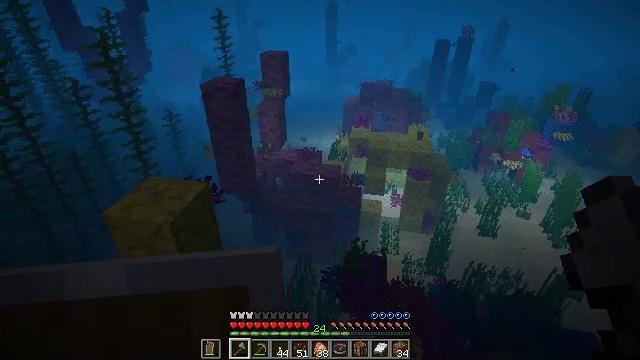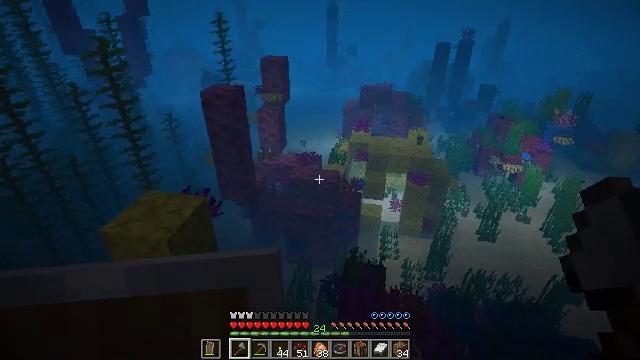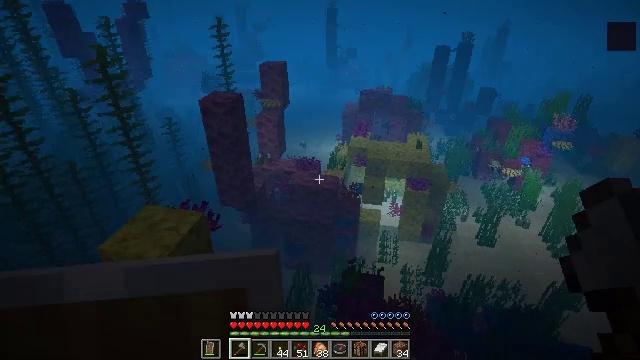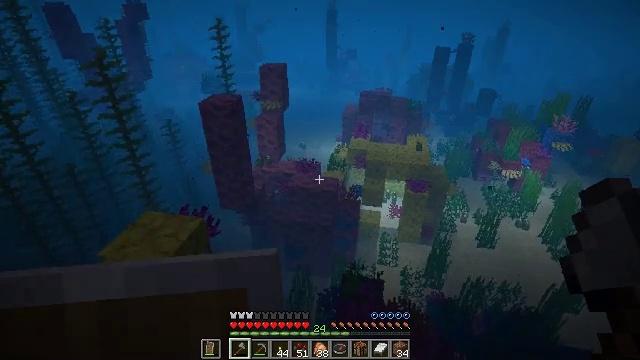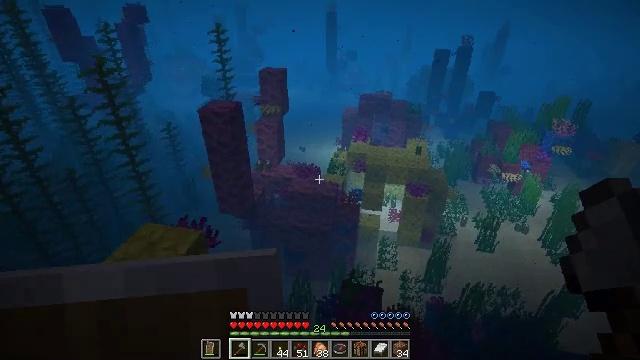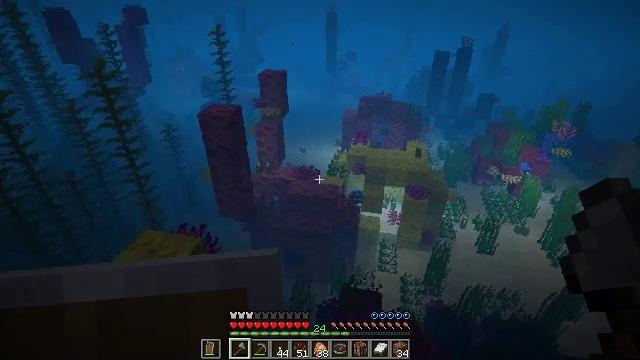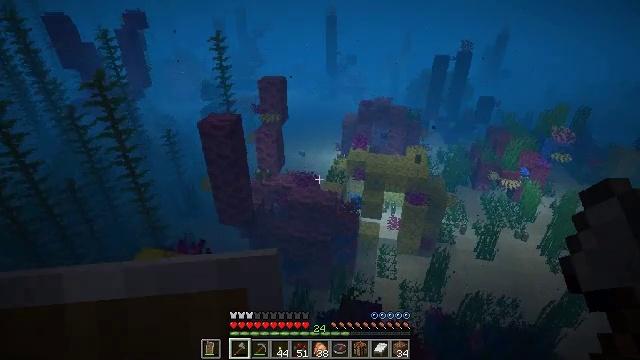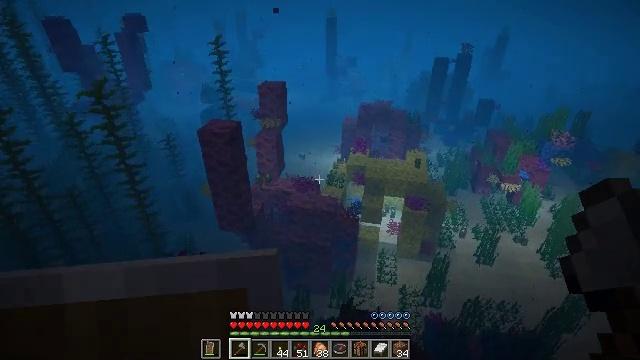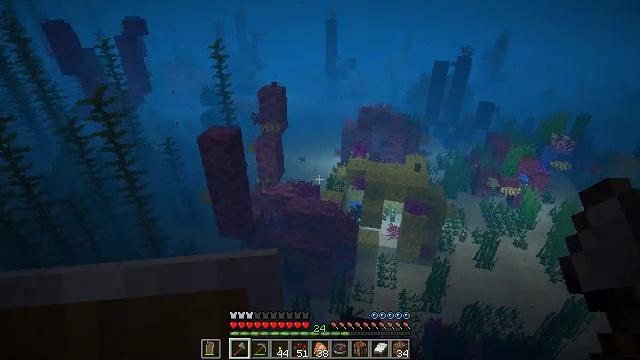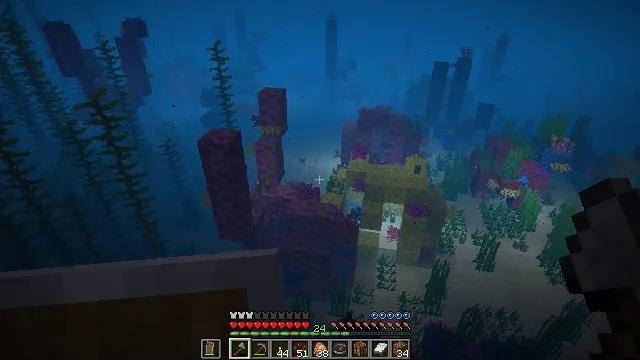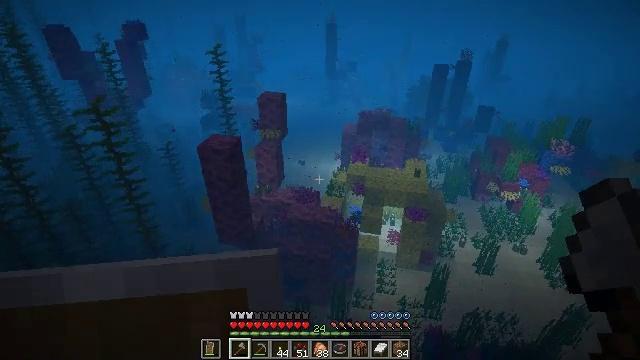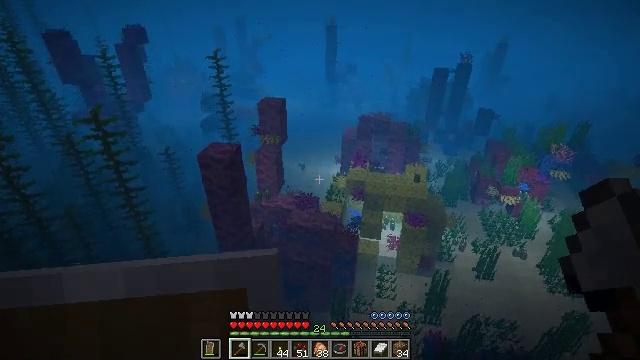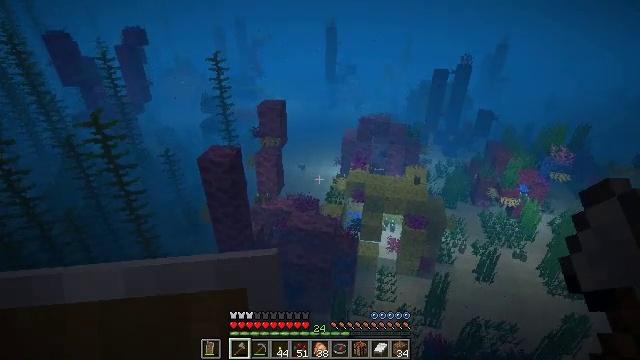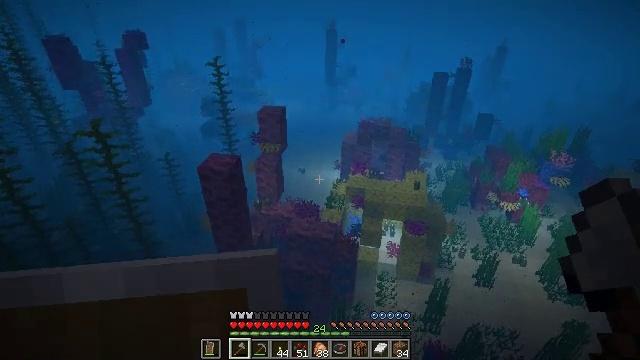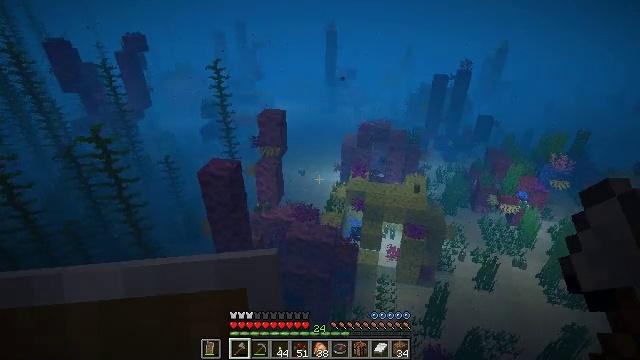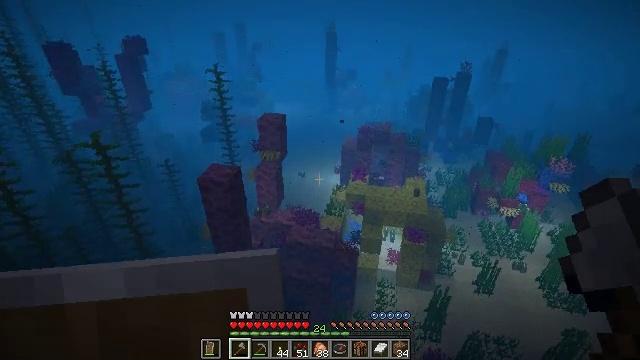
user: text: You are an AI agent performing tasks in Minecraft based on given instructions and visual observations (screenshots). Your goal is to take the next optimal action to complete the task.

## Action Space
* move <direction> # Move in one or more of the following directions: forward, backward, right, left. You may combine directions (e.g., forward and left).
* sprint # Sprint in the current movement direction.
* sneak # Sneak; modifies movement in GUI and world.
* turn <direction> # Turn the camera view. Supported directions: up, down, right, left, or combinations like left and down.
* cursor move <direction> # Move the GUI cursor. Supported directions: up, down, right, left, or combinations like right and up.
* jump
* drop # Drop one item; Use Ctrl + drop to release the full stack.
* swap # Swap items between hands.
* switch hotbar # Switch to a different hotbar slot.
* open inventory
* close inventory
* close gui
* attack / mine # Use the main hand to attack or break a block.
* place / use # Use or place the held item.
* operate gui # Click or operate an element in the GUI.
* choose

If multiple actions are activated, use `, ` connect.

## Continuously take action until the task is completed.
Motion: motion action
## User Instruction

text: Break the sea pickle cluster.
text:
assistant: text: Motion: move forward, jump
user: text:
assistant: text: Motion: move forward, jump
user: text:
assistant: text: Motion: move forward, jump
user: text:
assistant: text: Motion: move forward, jump
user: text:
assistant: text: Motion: move forward, jump
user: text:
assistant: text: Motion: move forward, jump
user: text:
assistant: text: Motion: move forward, jump
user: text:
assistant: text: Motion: move forward, jump
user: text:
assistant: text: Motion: move forward, jump
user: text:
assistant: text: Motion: move forward, jump
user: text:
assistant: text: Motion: move forward, jump
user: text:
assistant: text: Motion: move forward, jump
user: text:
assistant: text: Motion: move forward, jump
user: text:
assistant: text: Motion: move forward, jump
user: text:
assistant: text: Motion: move forward, jump
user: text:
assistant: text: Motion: move forward and move right, jump
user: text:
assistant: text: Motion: move forward and move right, jump
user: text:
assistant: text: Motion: move forward and move right, jump
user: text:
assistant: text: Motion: move forward and move right, jump
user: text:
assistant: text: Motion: move forward and move right, jump
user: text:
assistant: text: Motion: move forward and move right, jump
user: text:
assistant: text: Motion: move forward and move right, jump
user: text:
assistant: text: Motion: move forward and move right, jump
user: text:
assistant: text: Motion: move forward and move right, jump
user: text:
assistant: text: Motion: move forward and move right, jump
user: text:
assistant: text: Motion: move forward and move right, jump
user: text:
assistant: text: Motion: move forward and move right, jump
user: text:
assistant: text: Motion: move forward and move right, jump
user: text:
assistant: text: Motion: move forward and move right, jump
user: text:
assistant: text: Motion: move forward and move right, jump